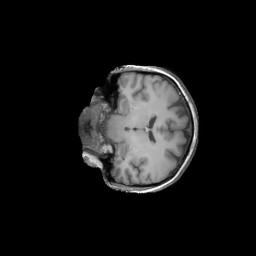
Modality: T1w
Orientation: coronal
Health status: ill
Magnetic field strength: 3 T